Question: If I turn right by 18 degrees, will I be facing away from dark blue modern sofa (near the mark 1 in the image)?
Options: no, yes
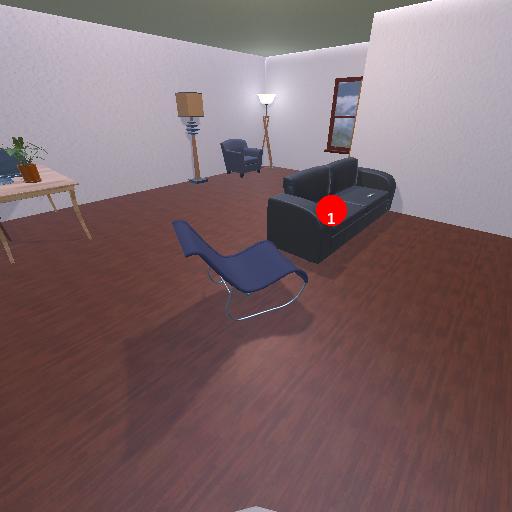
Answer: no